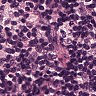
Metastatic tissue present: no